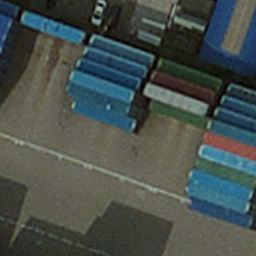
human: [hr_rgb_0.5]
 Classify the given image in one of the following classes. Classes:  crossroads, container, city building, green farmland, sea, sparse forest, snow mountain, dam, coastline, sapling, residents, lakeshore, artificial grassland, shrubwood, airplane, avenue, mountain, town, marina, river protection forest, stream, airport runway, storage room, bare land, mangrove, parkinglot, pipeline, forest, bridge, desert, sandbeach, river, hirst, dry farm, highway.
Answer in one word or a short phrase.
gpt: container